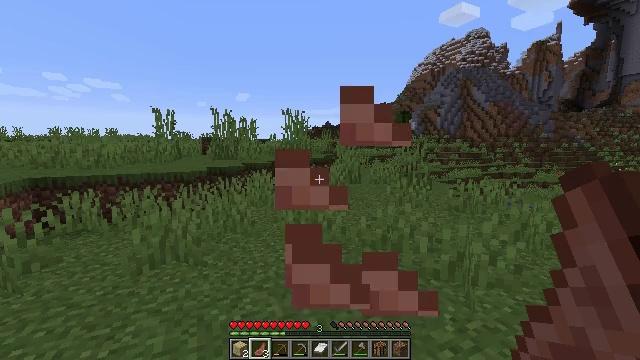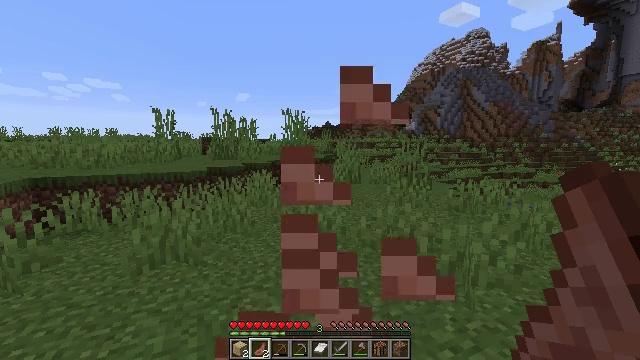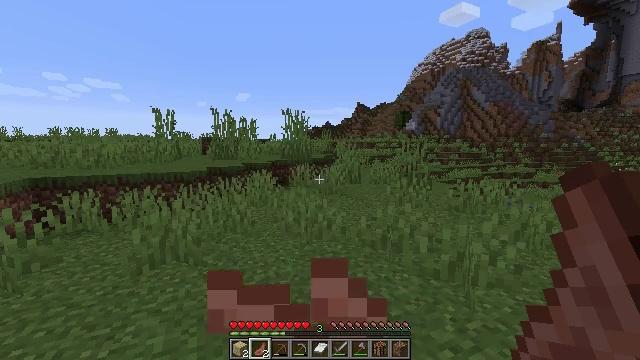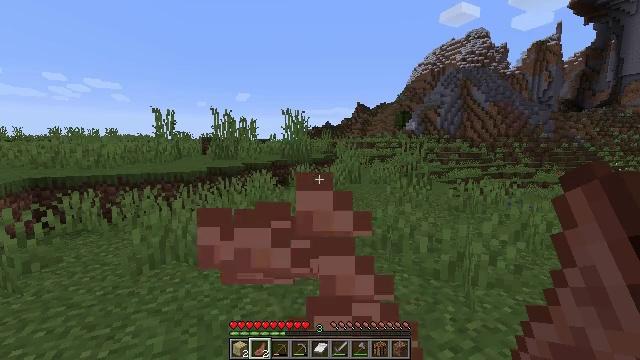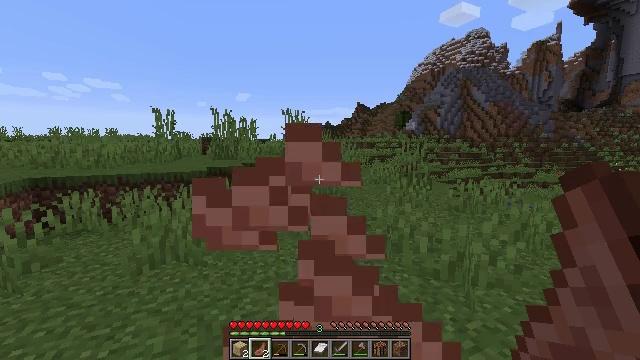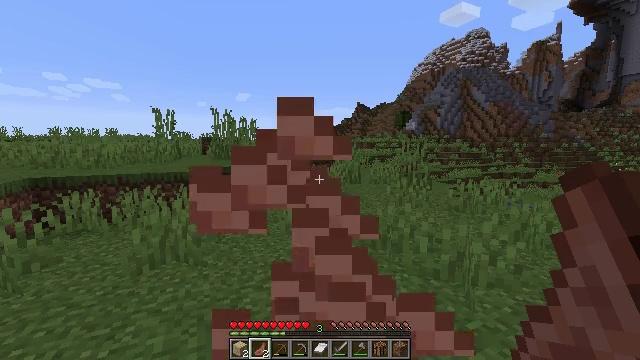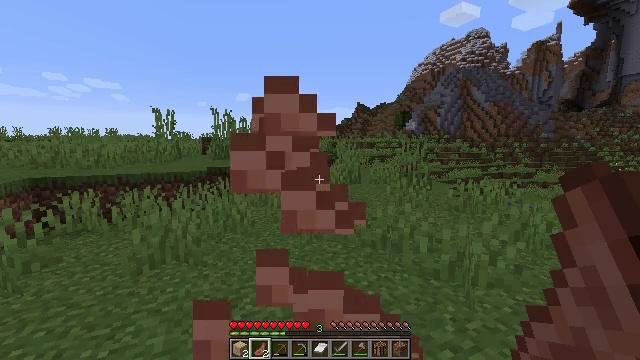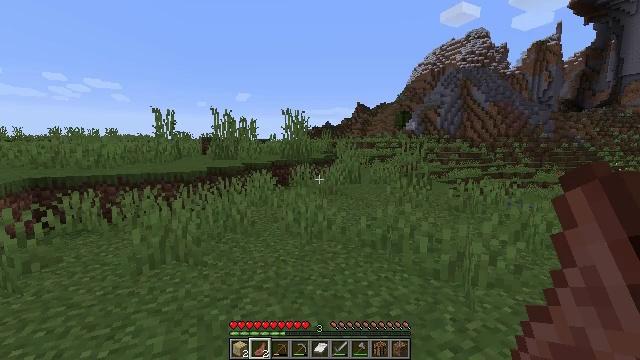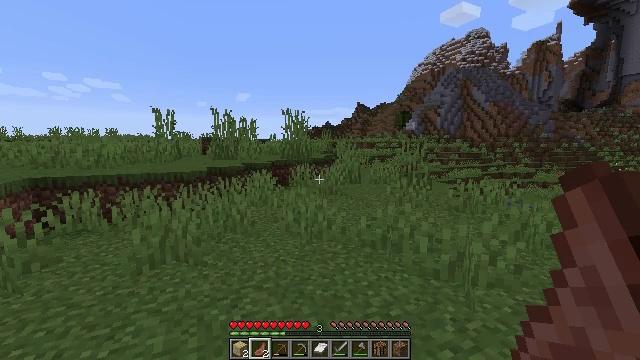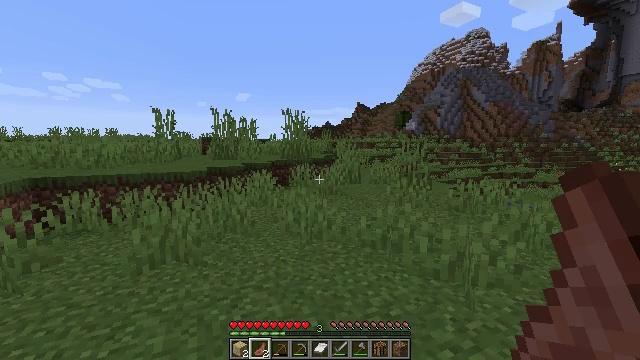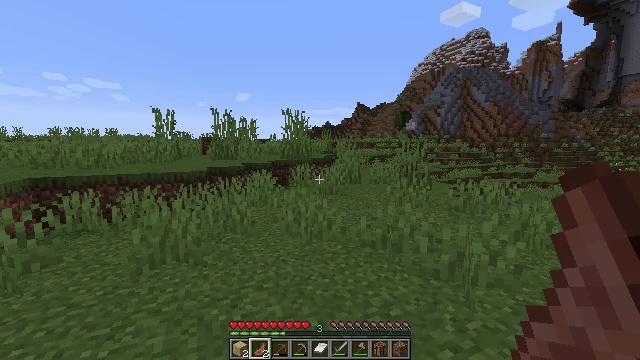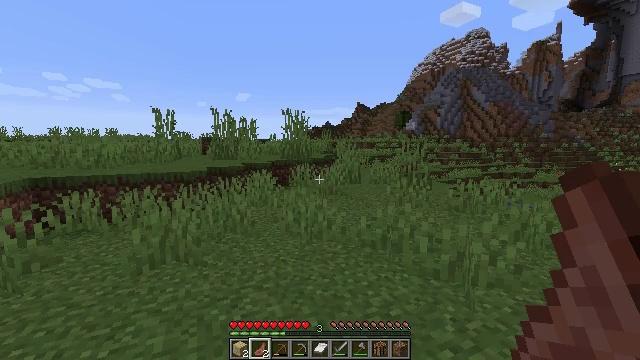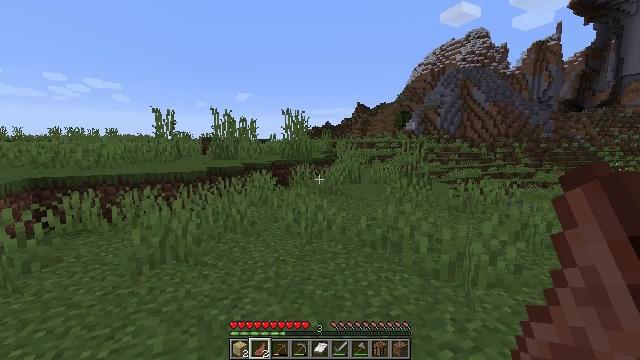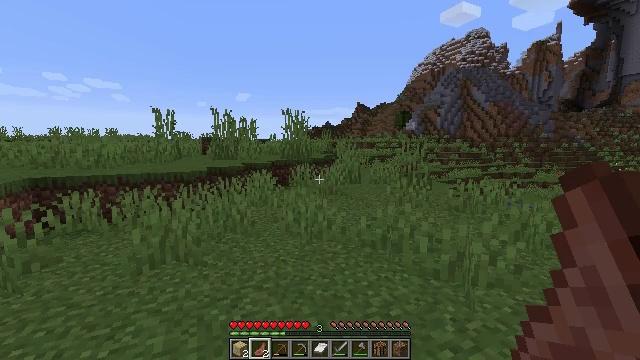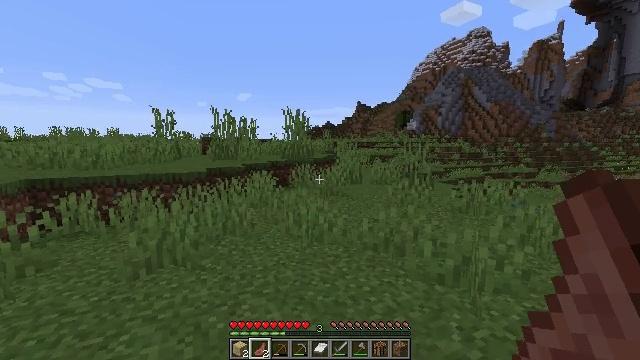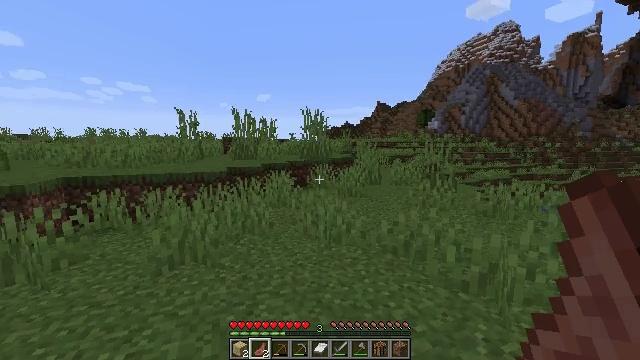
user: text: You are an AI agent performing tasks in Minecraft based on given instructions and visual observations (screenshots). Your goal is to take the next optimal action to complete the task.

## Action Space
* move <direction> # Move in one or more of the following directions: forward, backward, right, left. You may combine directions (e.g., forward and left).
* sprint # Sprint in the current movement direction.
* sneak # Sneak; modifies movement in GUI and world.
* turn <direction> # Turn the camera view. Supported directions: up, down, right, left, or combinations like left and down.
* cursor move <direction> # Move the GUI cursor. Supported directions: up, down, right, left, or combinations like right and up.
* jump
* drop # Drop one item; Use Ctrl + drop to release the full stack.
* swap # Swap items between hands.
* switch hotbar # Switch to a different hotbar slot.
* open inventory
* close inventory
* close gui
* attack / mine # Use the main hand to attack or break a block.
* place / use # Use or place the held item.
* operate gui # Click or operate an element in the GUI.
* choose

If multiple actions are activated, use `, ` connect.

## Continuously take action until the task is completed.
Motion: motion action
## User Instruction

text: Attack the sunflower to harvest it.
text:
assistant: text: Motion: use / place
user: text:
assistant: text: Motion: use / place
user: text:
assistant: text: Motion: use / place
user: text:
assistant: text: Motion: use / place
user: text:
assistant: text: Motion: use / place
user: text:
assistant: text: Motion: use / place
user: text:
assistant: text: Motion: use / place
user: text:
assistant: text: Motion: use / place
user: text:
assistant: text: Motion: use / place
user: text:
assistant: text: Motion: use / place
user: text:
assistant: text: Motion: no_op
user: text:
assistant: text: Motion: no_op
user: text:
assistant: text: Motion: no_op
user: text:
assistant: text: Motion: move forward
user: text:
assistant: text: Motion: move forward, turn left
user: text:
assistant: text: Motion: move forward, turn left
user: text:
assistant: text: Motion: move forward, turn left
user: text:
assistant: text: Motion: move forward, turn left
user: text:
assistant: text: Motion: move forward, turn left
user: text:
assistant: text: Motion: move forward, turn left
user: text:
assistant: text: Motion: move forward, turn left
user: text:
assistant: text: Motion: move forward, turn left
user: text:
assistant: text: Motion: move forward, turn left
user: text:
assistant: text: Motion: move forward
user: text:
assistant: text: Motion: move forward
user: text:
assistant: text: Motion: move forward, turn left
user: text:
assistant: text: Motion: move forward
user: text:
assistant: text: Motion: move forward
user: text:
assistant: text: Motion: move forward
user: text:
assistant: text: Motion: move forward